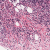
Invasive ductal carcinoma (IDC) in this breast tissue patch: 0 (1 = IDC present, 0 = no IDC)